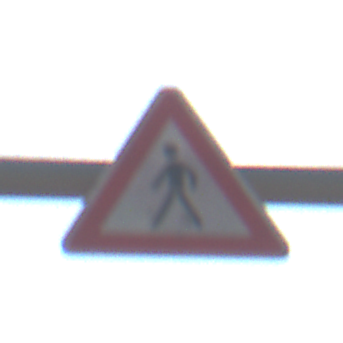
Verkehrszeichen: FussgaengerRechts
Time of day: MorningAfternoon
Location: Outdoor (Nature)
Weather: PartlyCloudy
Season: NotSpecified
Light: Natural